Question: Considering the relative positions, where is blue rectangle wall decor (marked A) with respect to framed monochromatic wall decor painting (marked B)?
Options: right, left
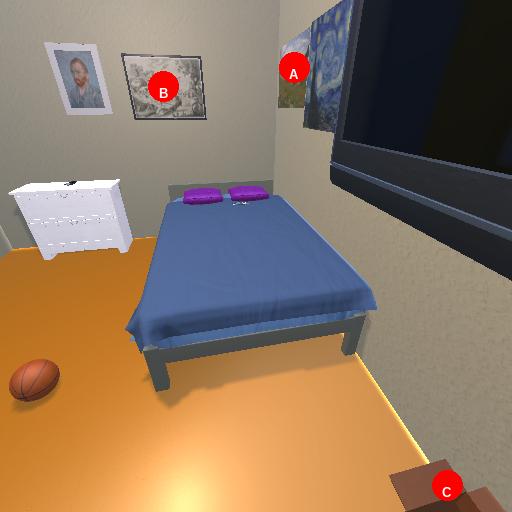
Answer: right